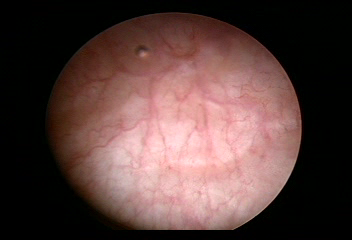
Modality: WLC
Class: Normal mucosa
Bladder cancer association: No